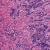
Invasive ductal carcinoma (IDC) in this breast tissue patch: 1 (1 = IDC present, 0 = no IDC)